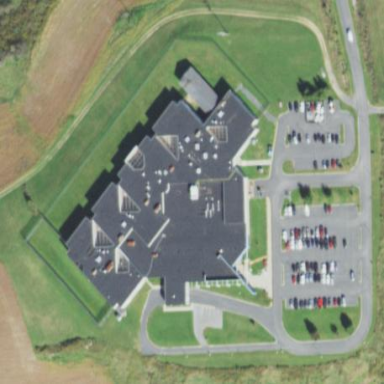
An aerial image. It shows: Prison.